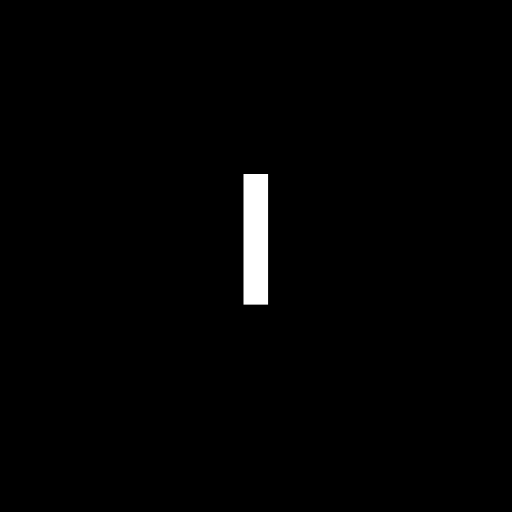
Character: l
Unicode: U+006C (LATIN SMALL LETTER L)